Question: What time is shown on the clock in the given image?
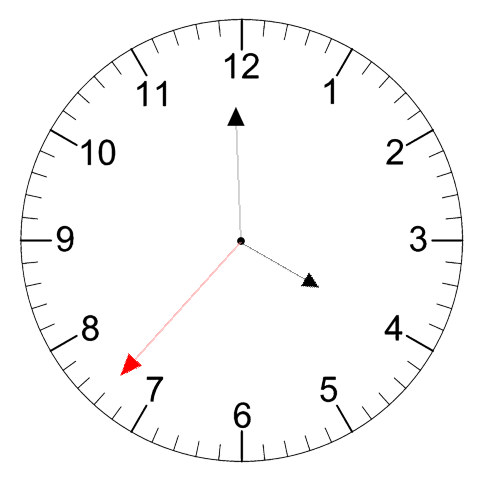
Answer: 03:59:37